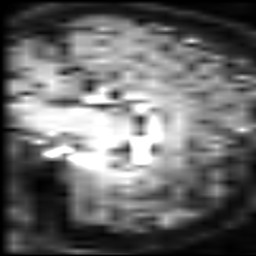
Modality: inplaneT2
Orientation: sagittal